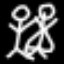
Label: squiggle